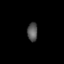
Tissue: lung
Cell type: Epithelial cells
Senescence score: 0.2433
Nuclear area (px): 186
Mean DAPI intensity: 87.027